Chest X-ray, AP view. Patient: 40 years old, sex M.
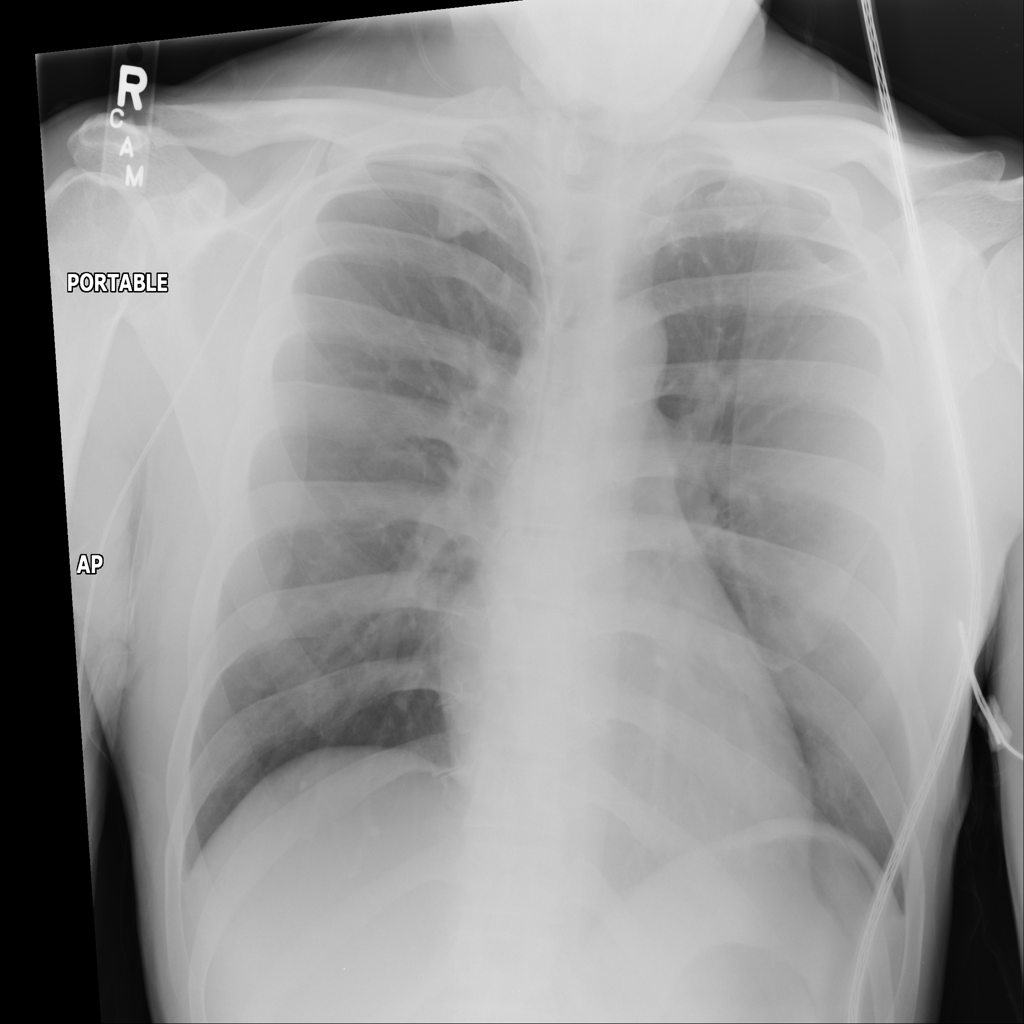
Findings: No Finding